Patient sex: M
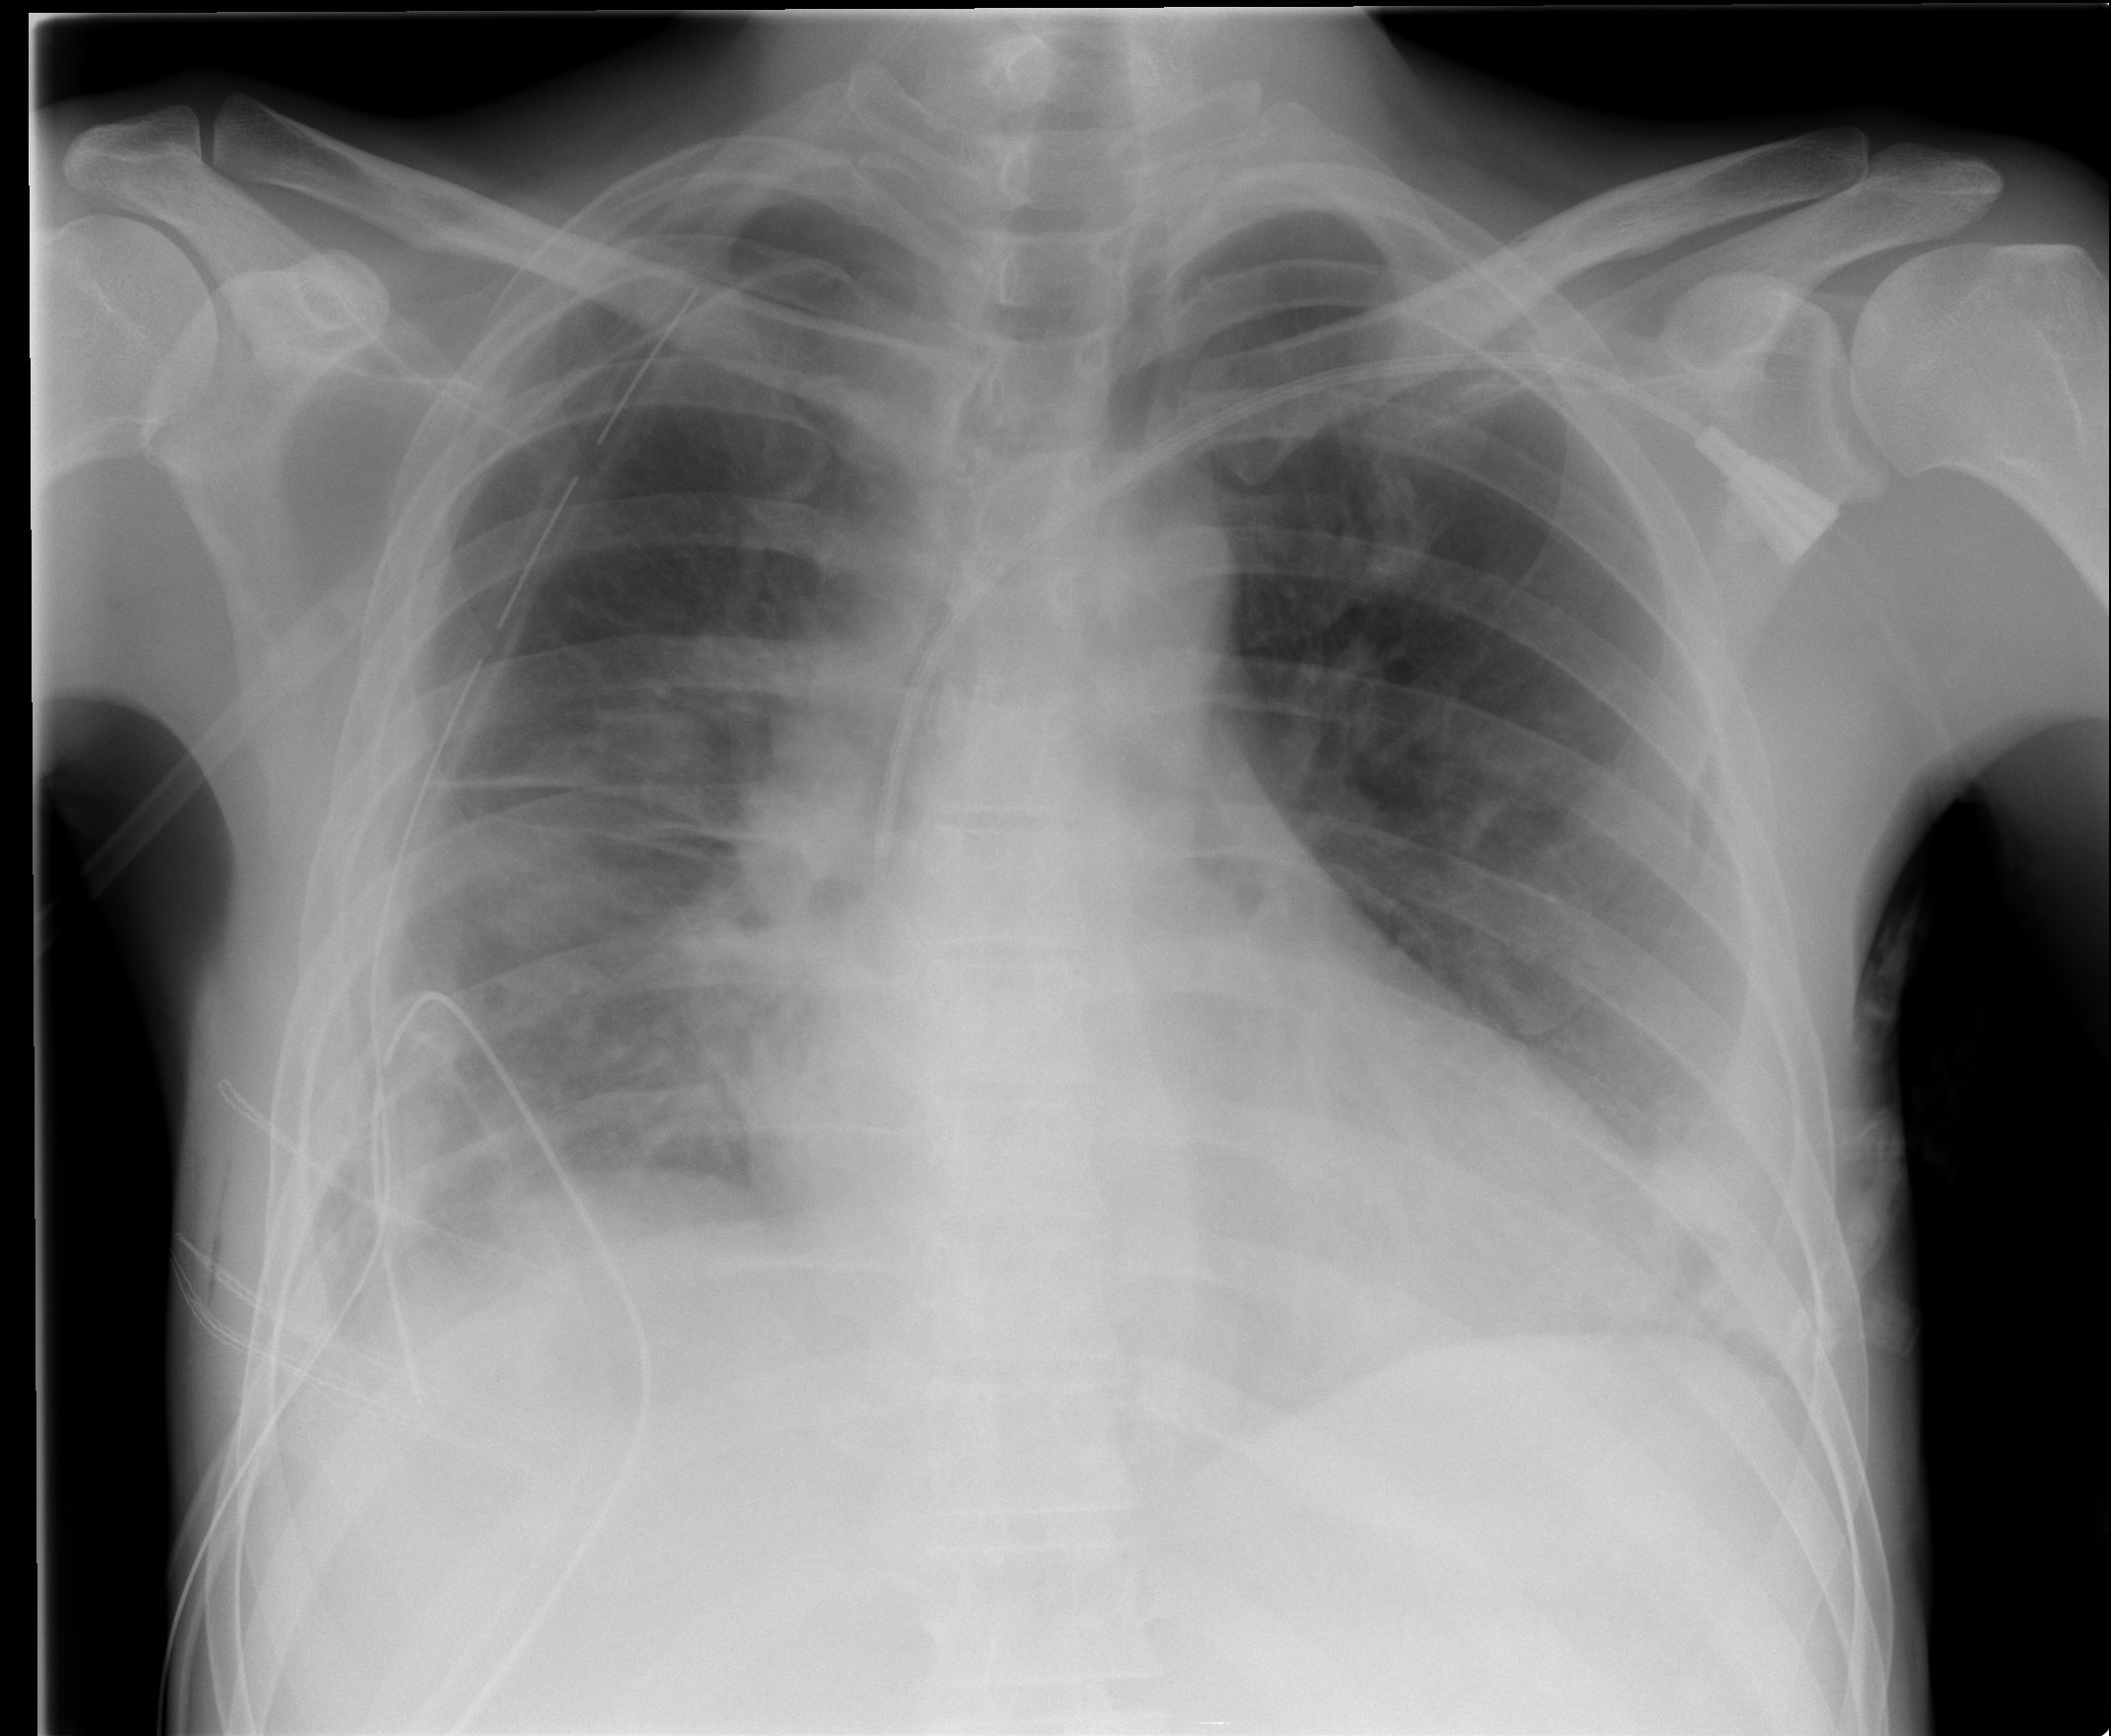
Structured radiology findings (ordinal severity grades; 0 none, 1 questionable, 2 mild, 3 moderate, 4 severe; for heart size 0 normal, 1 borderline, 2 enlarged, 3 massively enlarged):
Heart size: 2
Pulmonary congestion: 0
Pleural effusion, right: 0
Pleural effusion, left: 2
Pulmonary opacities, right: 0
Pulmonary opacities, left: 0
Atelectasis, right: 2
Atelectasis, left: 2